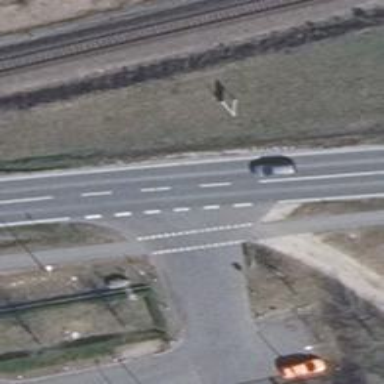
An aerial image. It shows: Uncontrolled crossing on the road.